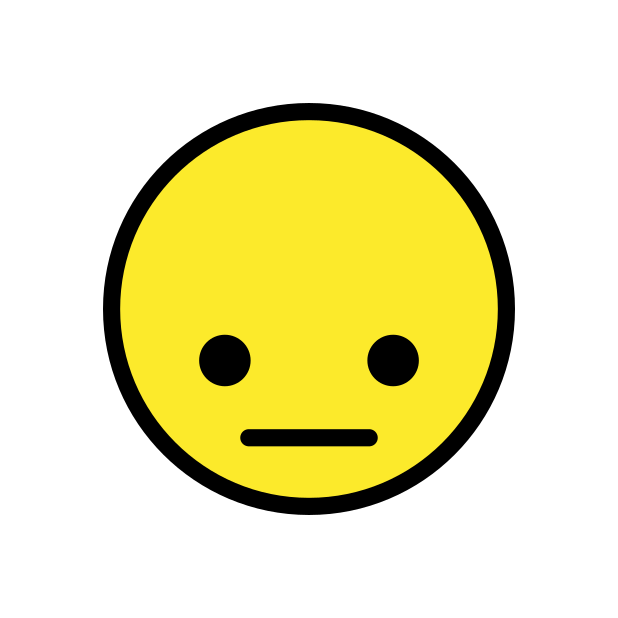
dejected face